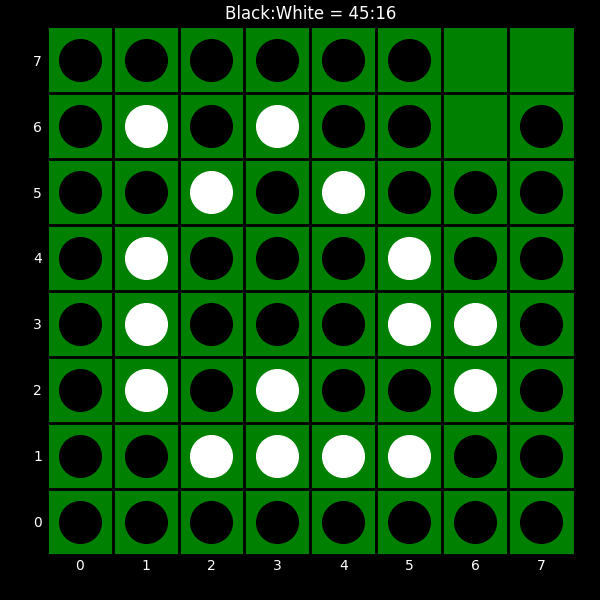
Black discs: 45
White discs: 16